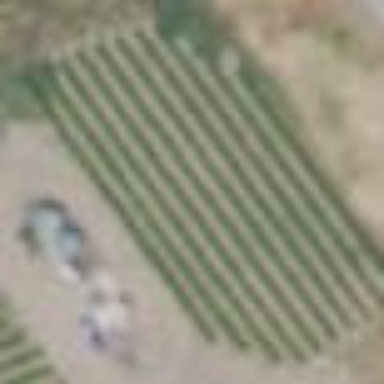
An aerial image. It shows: Vineyard where grapes are grown.